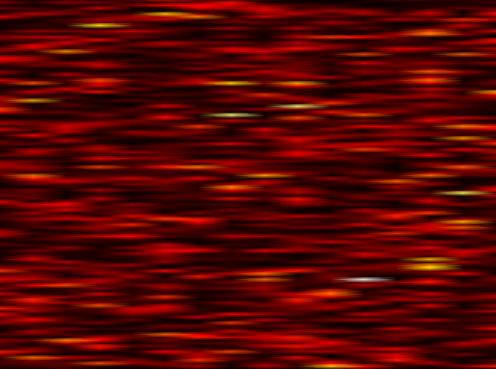
Label: FBMC